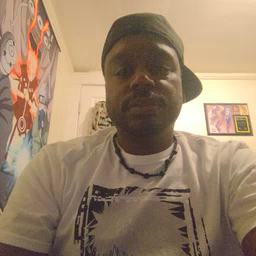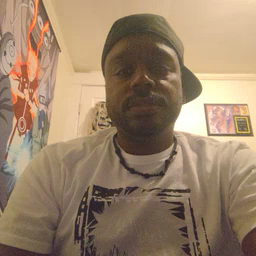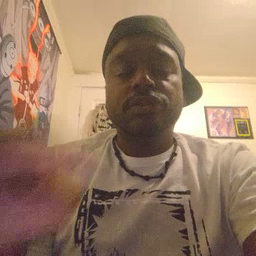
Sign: jump